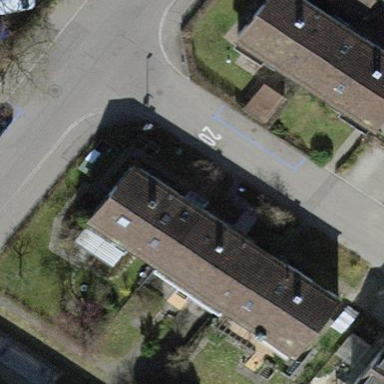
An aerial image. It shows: Gabled house with tiled roof.